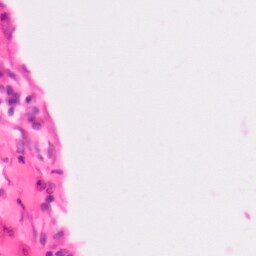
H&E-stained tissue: Colon